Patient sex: M
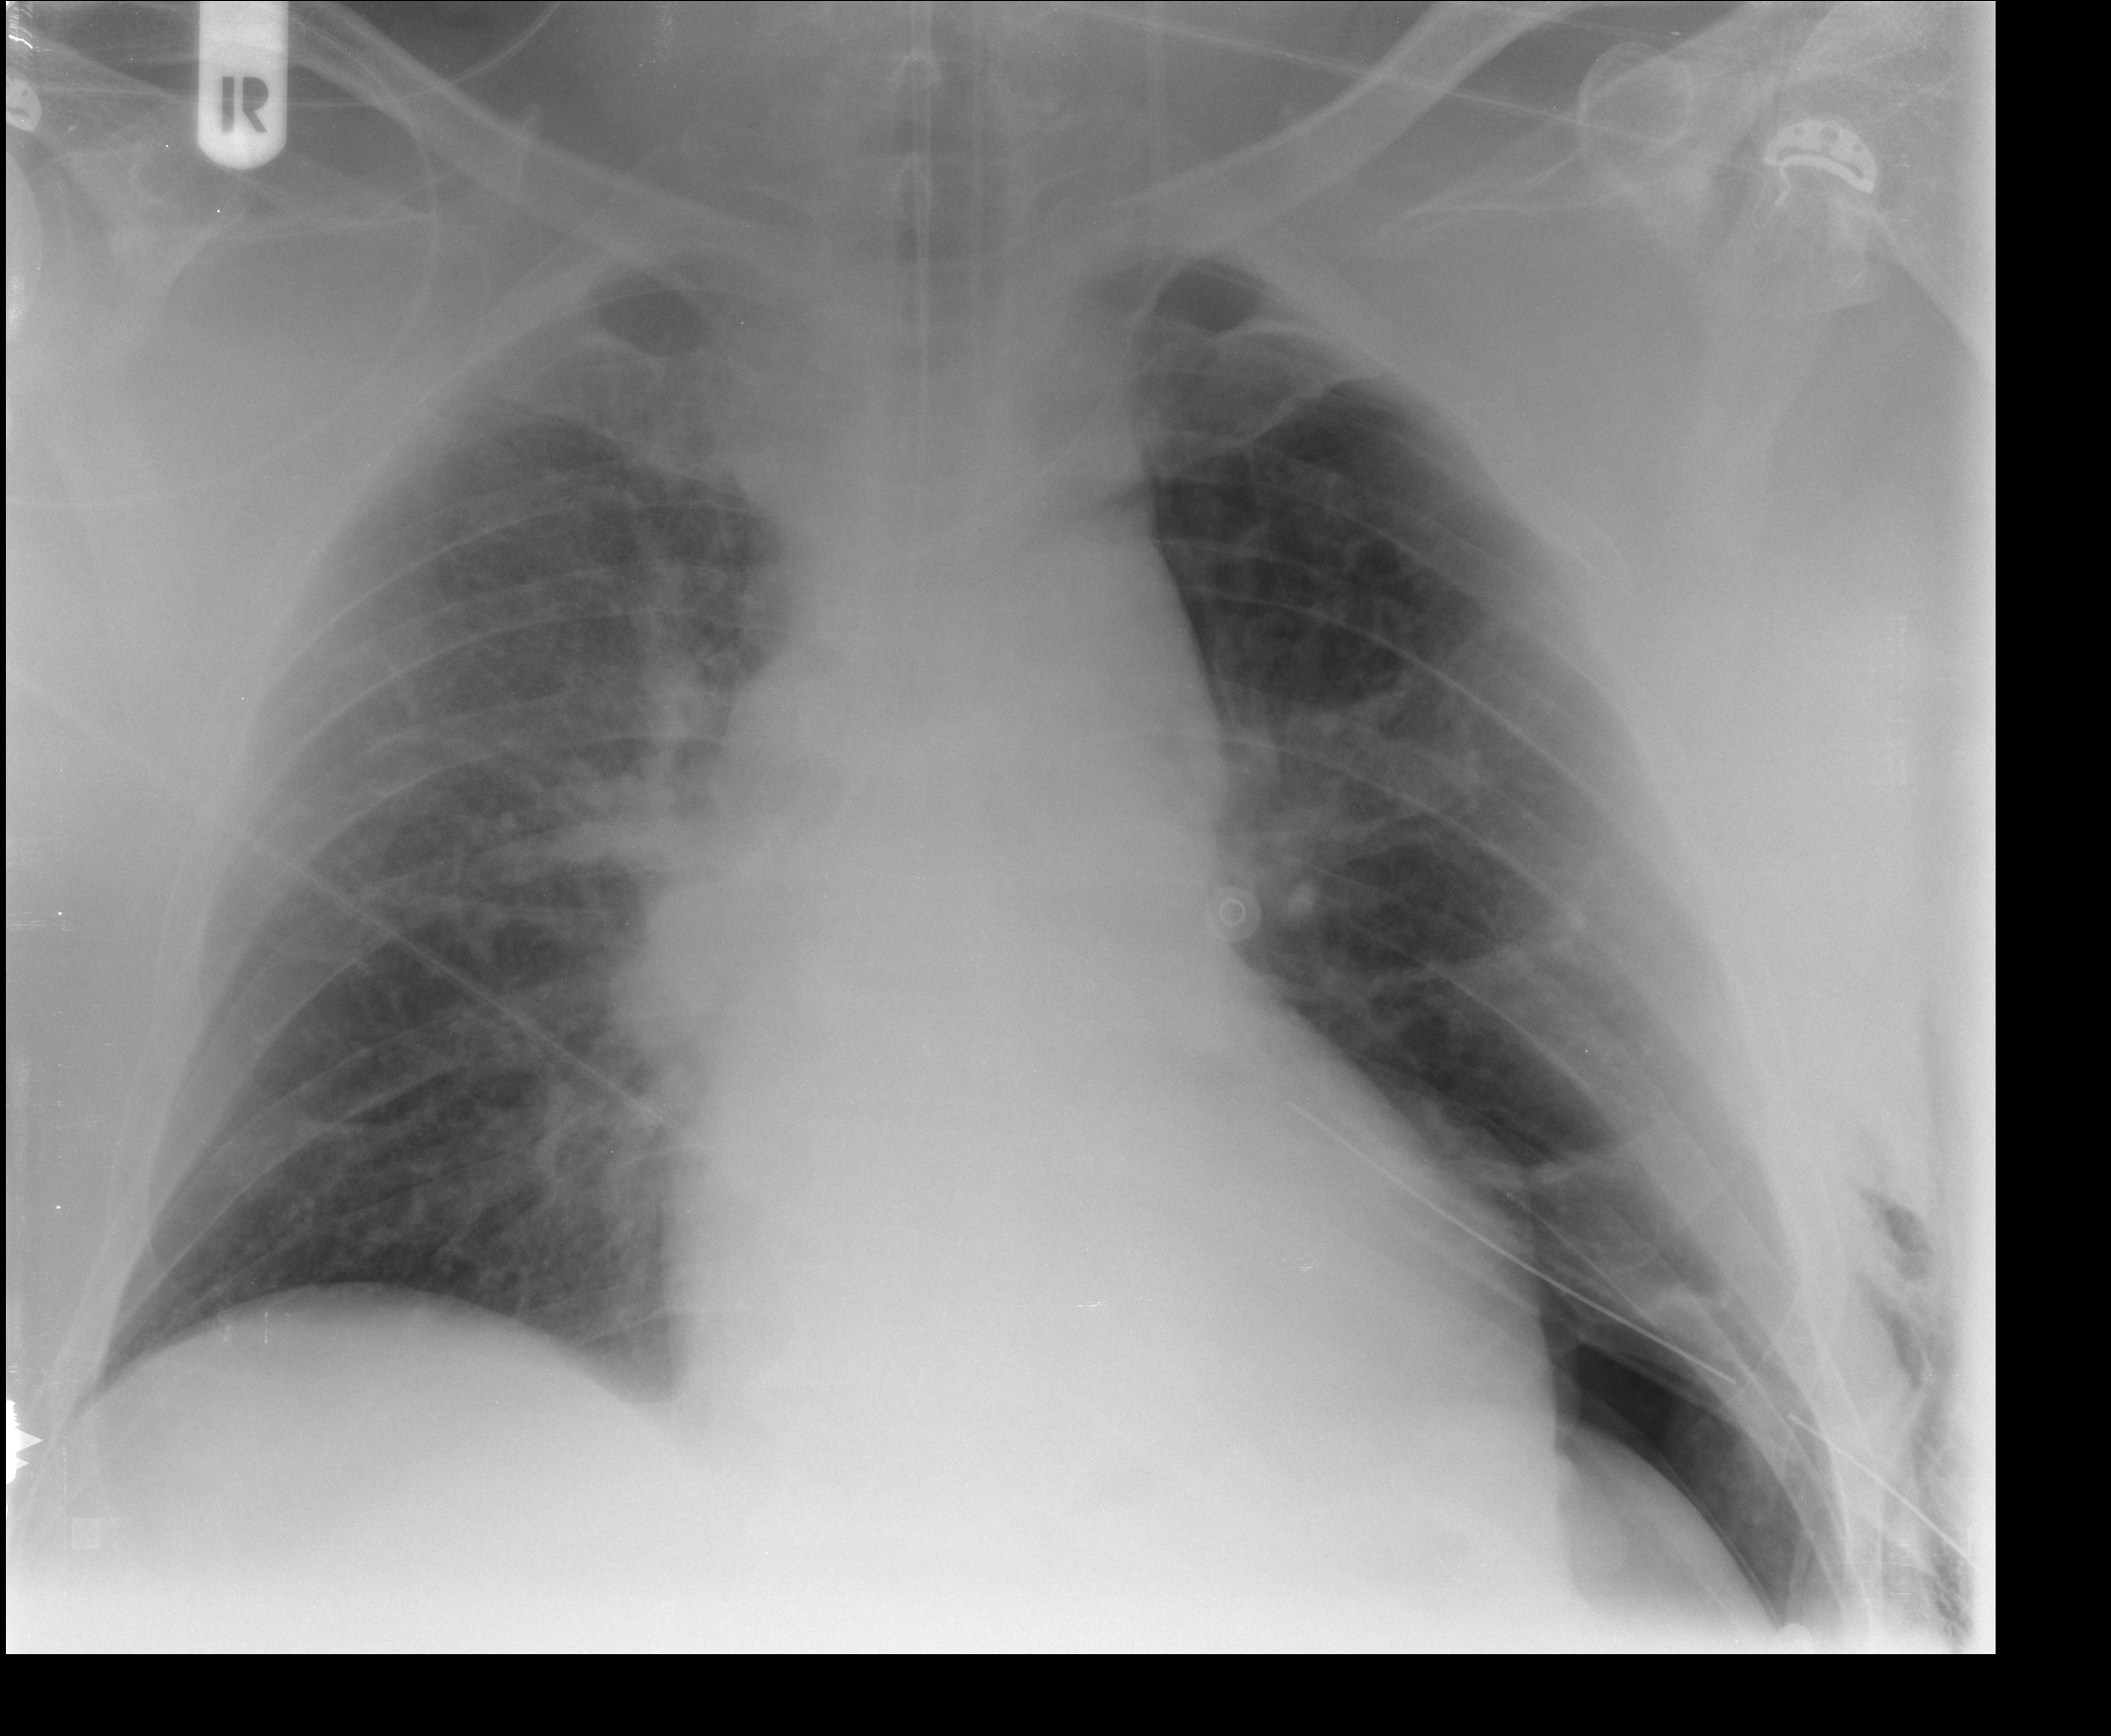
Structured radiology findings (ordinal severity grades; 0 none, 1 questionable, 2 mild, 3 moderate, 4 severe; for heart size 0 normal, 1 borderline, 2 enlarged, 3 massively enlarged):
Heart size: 2
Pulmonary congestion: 2
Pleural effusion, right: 0
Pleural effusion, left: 0
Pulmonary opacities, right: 2
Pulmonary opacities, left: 1
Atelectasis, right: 2
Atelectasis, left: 2